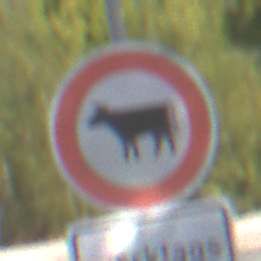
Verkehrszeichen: VerbotViehtrieb
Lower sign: ZeitangabenMitBeschraenkungAufWochentage1
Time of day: Midday
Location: Outdoor (Nature)
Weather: Clear
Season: Summer
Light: Natural